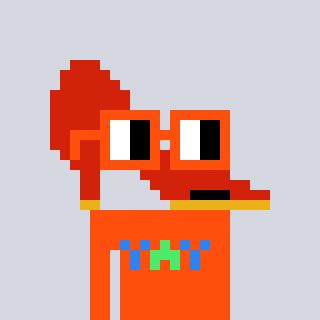
a pixel art character with square orange glasses, a highheel-shaped head and a orange-colored body on a cool background